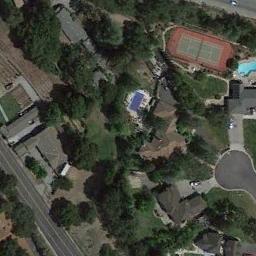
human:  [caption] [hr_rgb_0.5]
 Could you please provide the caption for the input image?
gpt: The tennis court is on the grass next to some buildings and roads .

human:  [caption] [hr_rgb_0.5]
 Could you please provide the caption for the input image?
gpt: Many buildings of different shapes are beside the tennis courts .

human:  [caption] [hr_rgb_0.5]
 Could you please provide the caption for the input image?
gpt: There are three tennis courts on the grass .

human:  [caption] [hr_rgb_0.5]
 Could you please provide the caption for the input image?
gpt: Tennis court and swimming pool in the middle of a residential area surrounded by trees .

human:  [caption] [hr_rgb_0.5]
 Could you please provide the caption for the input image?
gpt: There are many green trees around the tennis court .